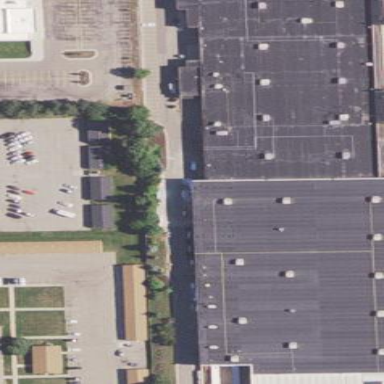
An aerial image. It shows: Flat-roofed retail building.